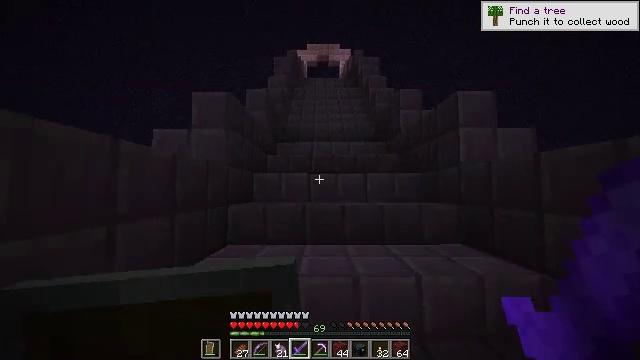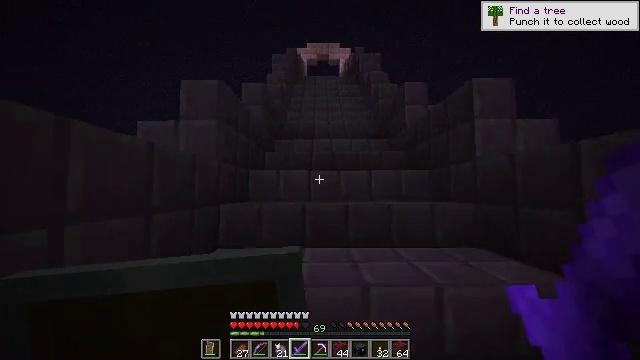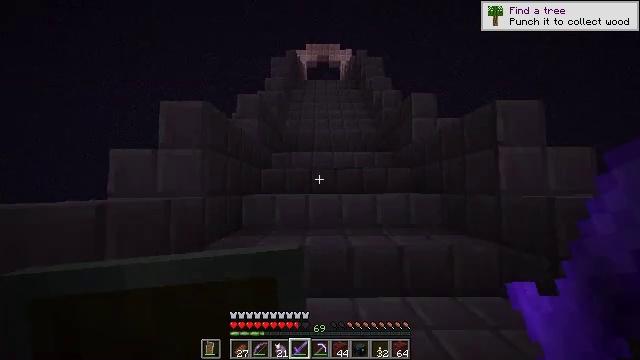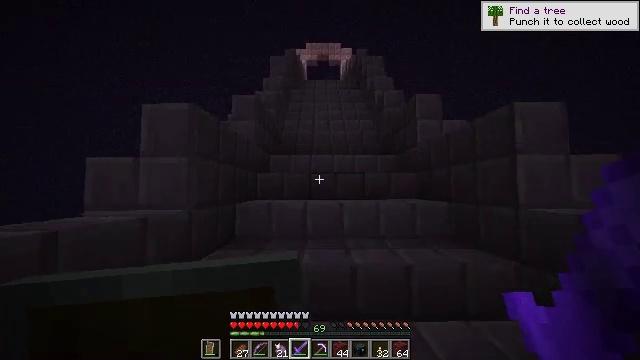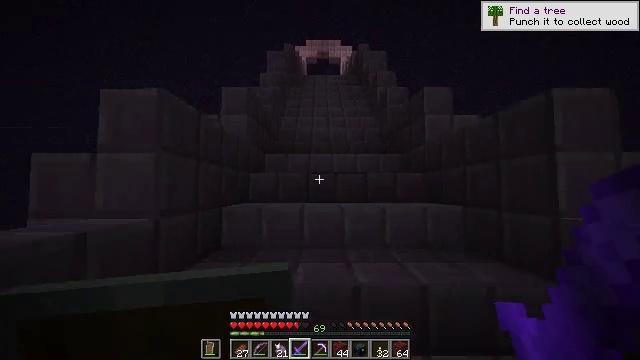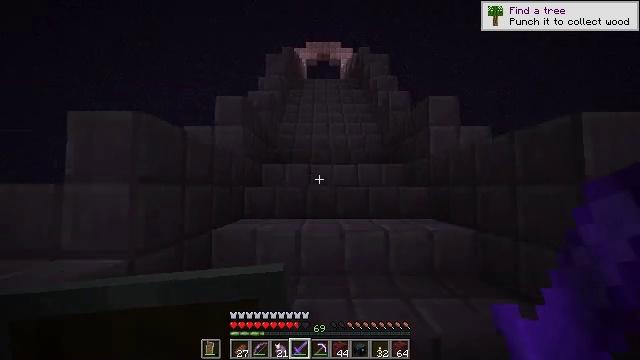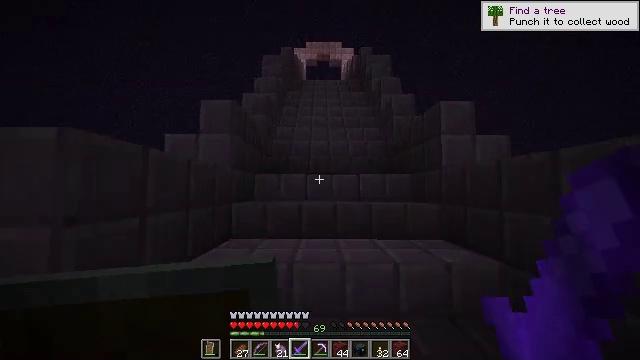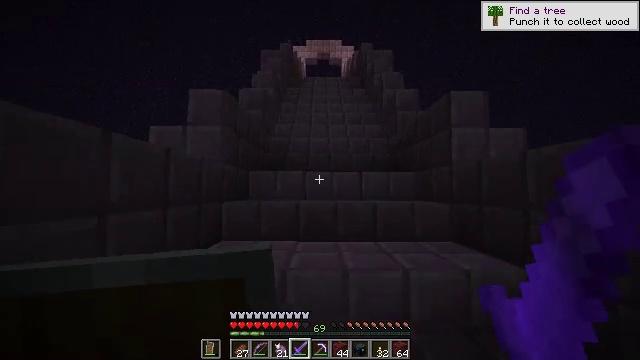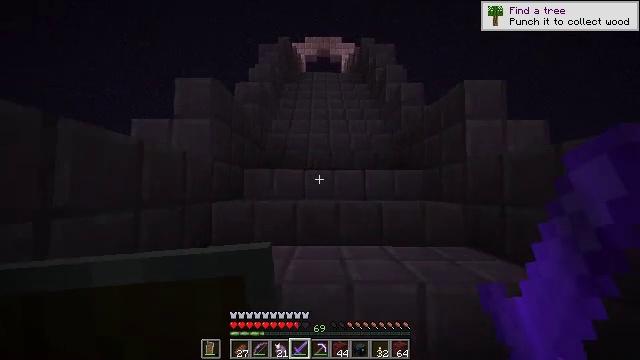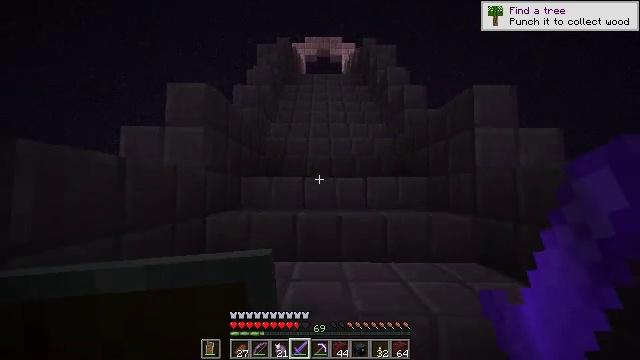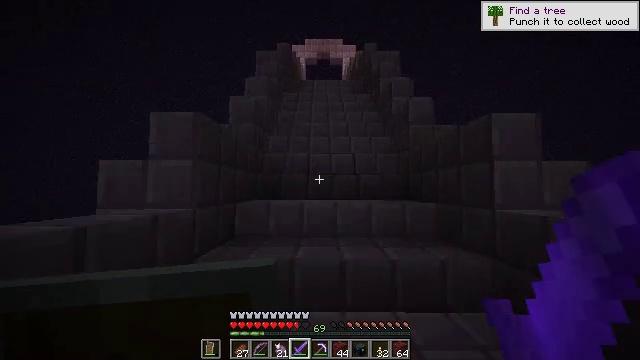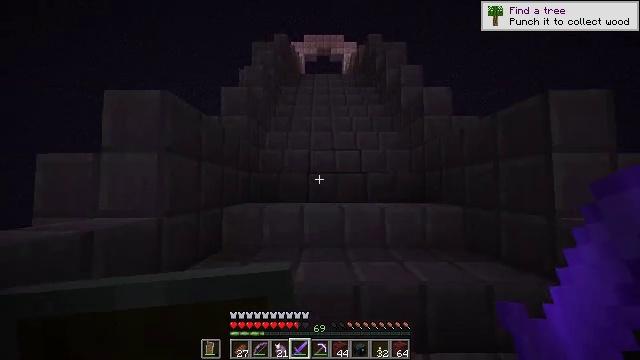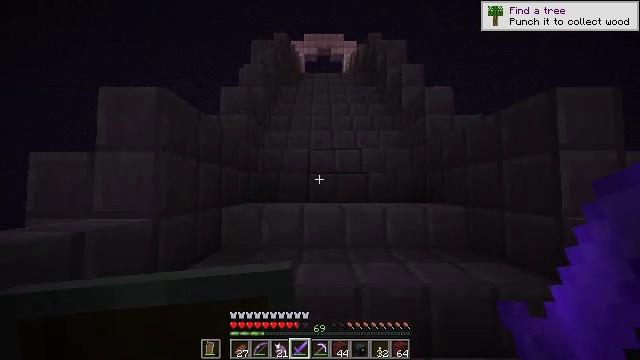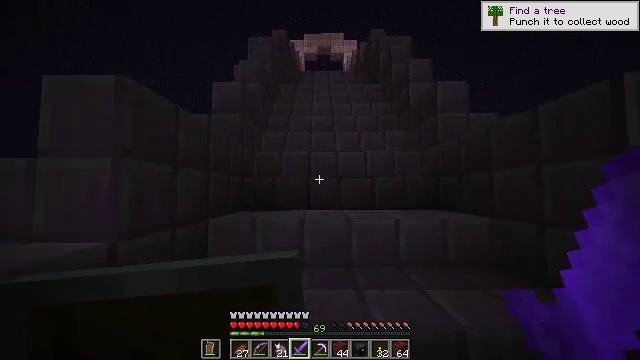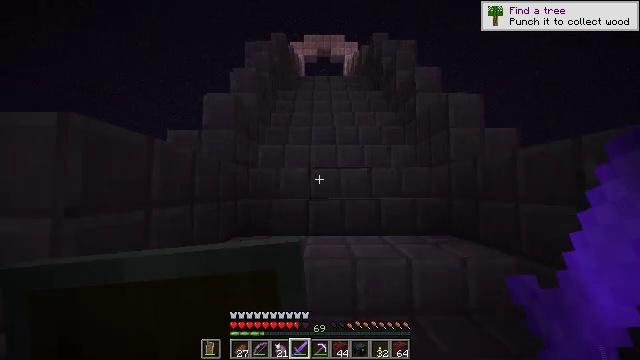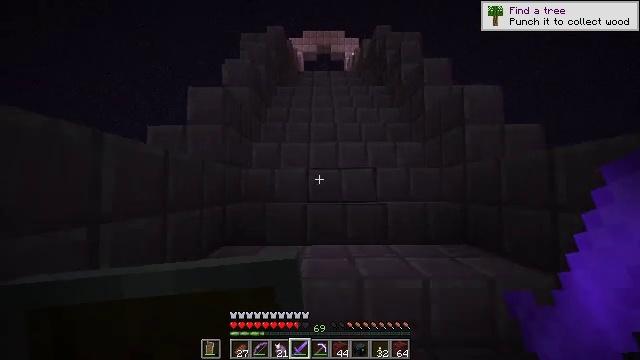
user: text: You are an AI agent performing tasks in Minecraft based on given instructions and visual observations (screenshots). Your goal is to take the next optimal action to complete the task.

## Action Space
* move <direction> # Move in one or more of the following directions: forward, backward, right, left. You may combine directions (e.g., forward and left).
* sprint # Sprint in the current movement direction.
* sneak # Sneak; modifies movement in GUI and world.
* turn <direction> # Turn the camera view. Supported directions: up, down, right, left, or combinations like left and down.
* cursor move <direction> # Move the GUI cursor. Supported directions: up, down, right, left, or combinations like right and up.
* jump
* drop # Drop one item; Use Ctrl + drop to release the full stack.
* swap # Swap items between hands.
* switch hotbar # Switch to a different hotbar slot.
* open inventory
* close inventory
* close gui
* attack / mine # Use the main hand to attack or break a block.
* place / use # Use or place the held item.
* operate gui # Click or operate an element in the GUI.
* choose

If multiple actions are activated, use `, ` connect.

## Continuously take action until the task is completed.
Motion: motion action
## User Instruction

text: Combat the enderman.
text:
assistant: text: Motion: move forward
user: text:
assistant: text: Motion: move forward
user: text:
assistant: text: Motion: move forward
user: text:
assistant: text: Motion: move forward
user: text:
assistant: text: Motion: move forward
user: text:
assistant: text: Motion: move forward
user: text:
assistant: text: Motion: move forward
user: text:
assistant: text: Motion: move forward
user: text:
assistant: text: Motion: move forward
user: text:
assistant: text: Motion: move forward
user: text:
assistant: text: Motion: move forward
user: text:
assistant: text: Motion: move forward
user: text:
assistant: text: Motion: move forward
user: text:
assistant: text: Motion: move forward
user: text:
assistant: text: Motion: move forward
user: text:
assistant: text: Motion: move forward
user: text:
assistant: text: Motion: move forward
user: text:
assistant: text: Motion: move forward
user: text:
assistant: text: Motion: move forward
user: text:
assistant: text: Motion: move forward
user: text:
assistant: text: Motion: move forward
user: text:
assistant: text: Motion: move forward
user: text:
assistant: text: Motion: move forward
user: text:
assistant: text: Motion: move forward
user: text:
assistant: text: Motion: move forward
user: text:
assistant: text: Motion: move forward
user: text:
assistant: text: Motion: move forward
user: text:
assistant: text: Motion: move forward
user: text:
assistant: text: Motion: move forward
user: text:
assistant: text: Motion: move forward